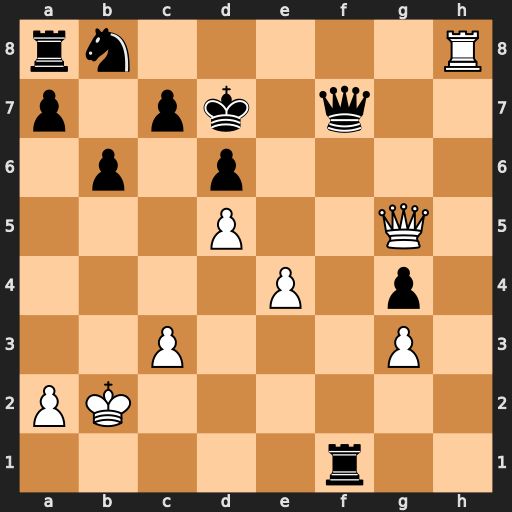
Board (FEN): rn5R/p1pk1q2/1p1p4/3P2Q1/4P1p1/2P3P1/PK6/5r2
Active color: w
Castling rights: -
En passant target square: -
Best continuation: Qd8#